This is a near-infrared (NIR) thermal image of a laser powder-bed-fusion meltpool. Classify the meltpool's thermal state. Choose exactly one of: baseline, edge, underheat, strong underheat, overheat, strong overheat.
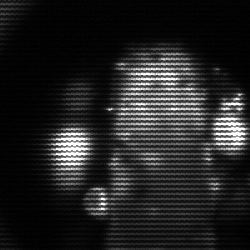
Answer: strong underheat